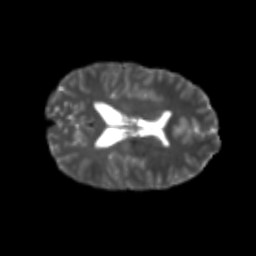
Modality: T2w
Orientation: axial
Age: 21
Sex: male
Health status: healthy
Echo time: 0.074 s